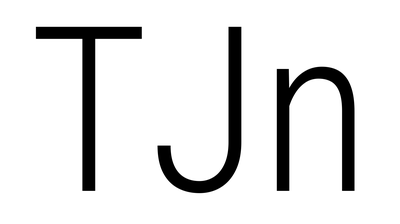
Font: Roboto_Condensed_Light